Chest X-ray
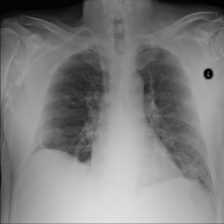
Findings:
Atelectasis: negative
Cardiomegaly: negative
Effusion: negative
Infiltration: negative
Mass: negative
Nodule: negative
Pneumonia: negative
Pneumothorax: negative
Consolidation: negative
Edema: negative
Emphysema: negative
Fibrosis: negative
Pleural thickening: negative
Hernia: negative